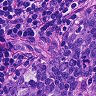
Metastatic tissue present: no